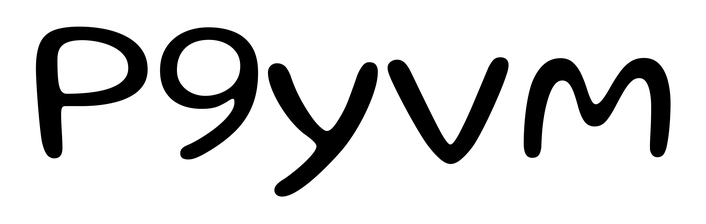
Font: Gluten_Light